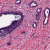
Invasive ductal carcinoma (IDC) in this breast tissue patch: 0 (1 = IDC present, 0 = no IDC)